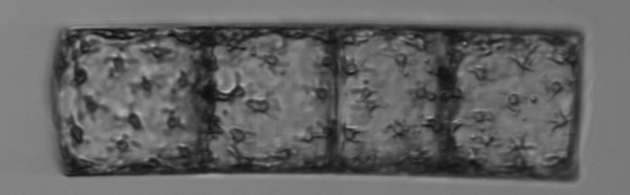
Label: Guinardia_flaccida